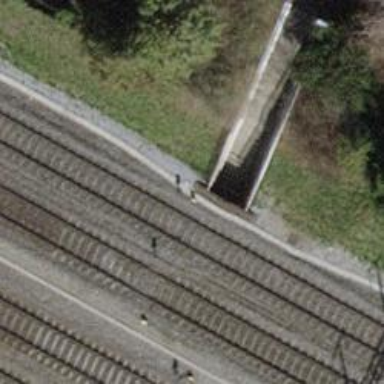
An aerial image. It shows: Concrete footway going through tunnel.